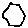
Label: hexagon